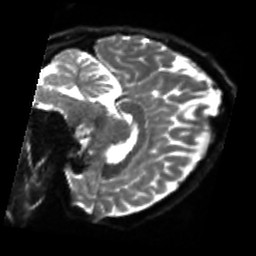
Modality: sbref
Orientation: sagittal
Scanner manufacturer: siemens
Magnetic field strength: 3 T
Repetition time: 4 s
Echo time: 0.0594 s